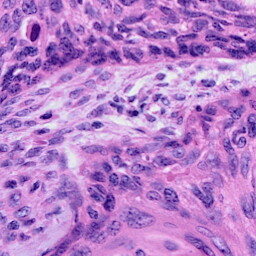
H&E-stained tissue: Cervix